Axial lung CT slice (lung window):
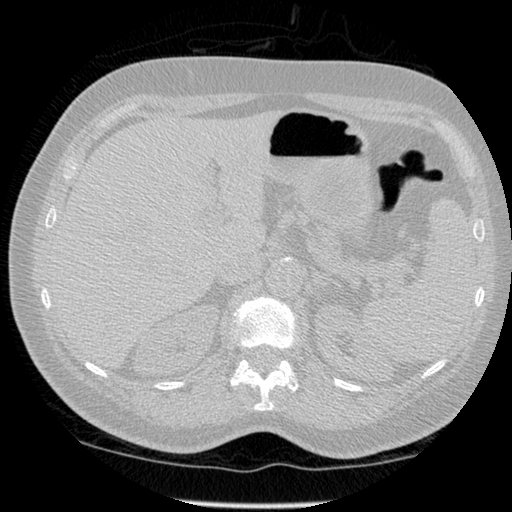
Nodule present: no